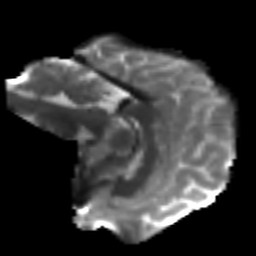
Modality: T2w
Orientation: sagittal
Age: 27
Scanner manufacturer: siemens
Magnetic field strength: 3 T
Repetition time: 4.52 s
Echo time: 0.084 s